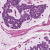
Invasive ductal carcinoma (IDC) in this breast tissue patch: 1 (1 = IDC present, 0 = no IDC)